Question: Today I faced a problem that there is one memory leak in my iphone application.
below is the screenshot.
when I double click the leak block,
the memory leak detection instrument gives me some assembly code not source code
so I could not find out where the memory leaks,I confused me a lot,and last night I didn't
sleep well.
Could someBody give me some advice to deal with such things?
Thank you!!!

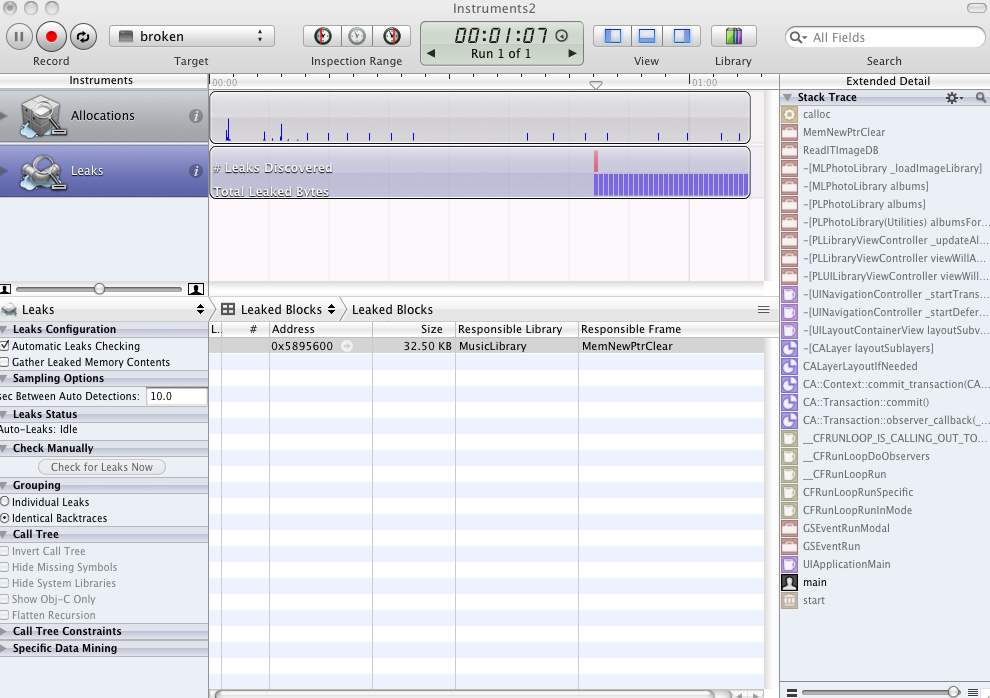
Answer: It looks like this leak is being caused by a closed source library, so you wouldn't be able to directly change the code.
You should make sure that you are properly using the framework methods, as sometimes your actions can indirectly trigger leaks with private API's and Instruments is pretty bad at catching and properly reporting that kind of thing.
A good place to start might be Build and Analyze.